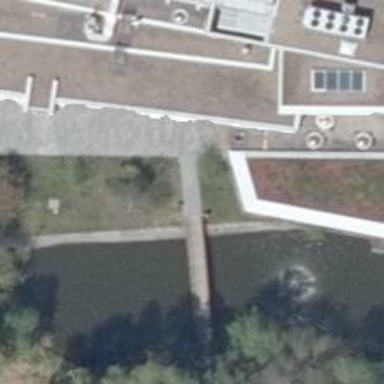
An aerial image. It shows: Footway bridge.